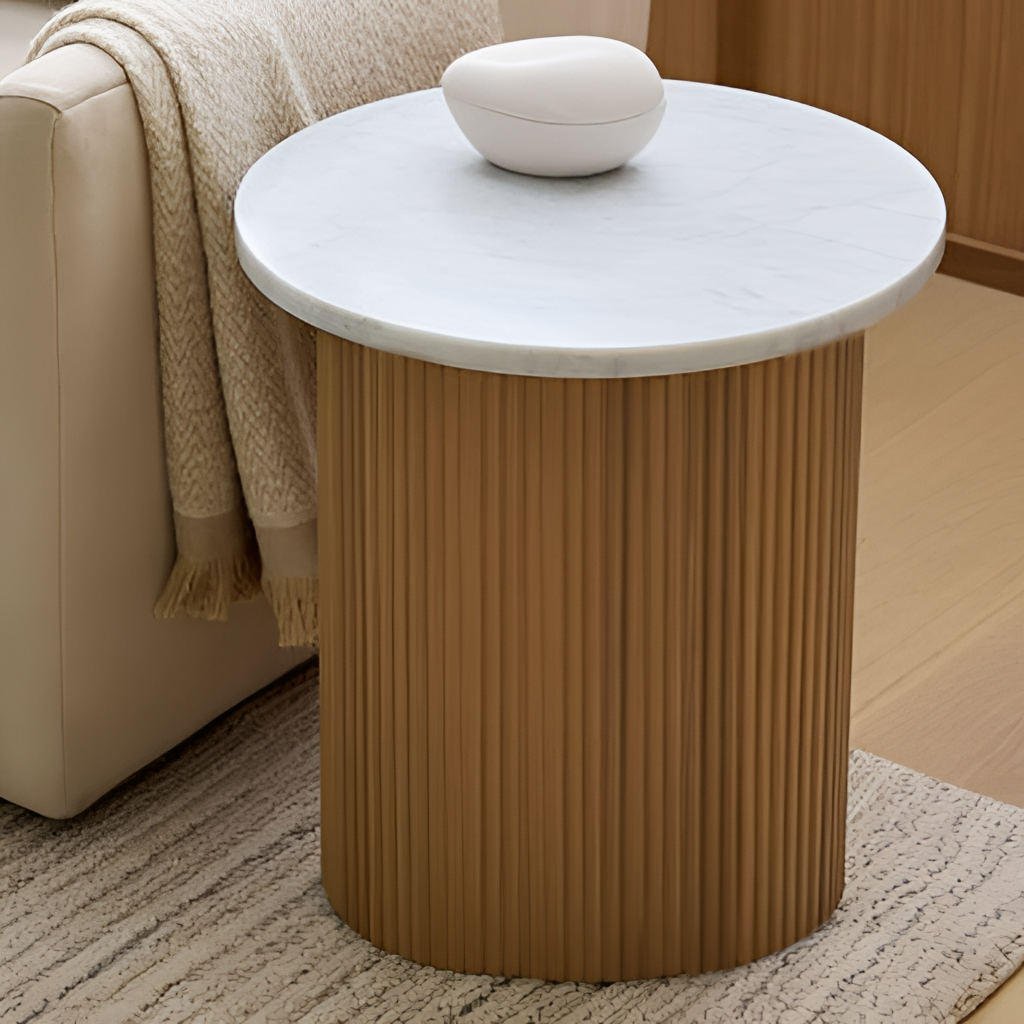
Living room, white marble round side table, paint wallpaper, with solid pattern, wood flooring, with plank pattern, modern